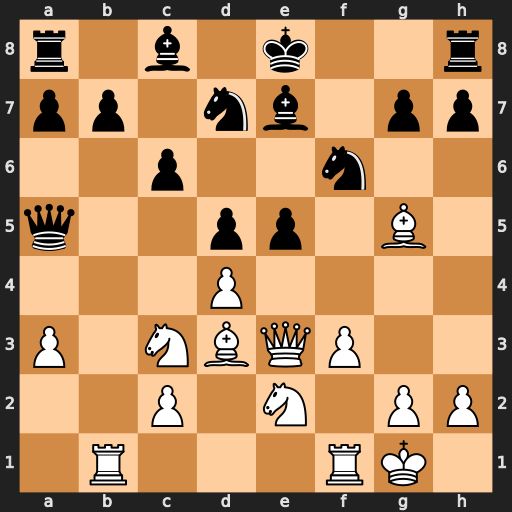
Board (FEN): r1b1k2r/pp1nb1pp/2p2n2/q2pp1B1/3P4/P1NBQP2/2P1N1PP/1R3RK1
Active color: w
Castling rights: kq
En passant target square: -
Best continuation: dxe5 d4 Nxd4